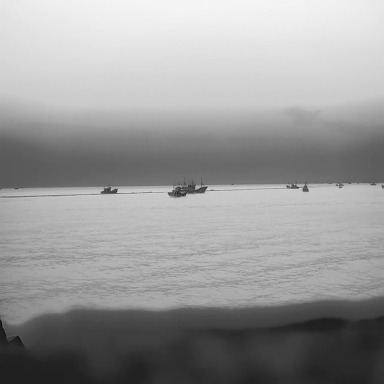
There are 13 objects shown in the infrared image, including 12 bulk_carriers, and a sailboat.